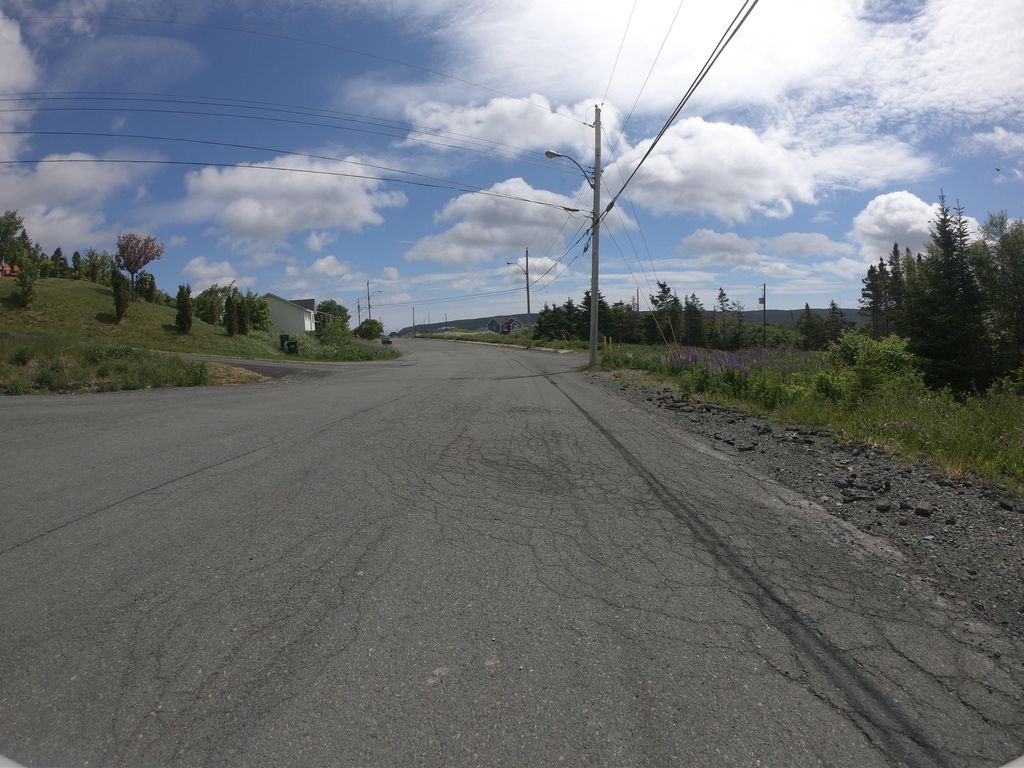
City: st_johns